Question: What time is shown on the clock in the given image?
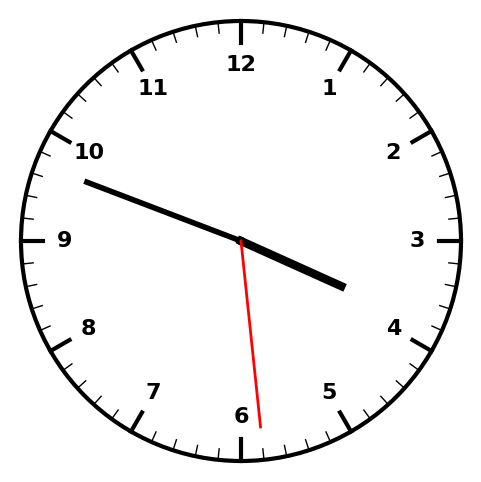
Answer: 03:48:29